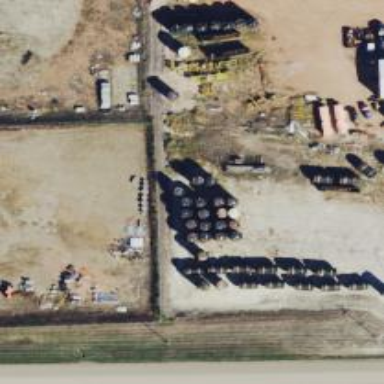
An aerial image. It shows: Storage tank with man-made structure.